Field crop: maize
Growth stage: 1
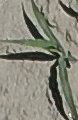
Species: sorghum